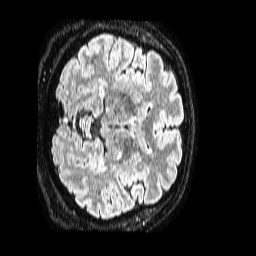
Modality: FLAIR
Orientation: axial
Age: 51
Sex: male
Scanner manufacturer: philips
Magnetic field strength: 1.5 T
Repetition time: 4.8 s
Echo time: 0.3 s